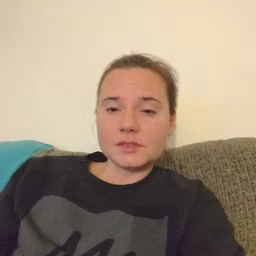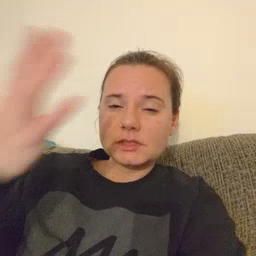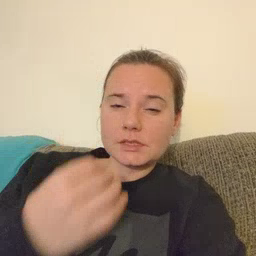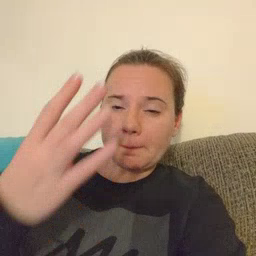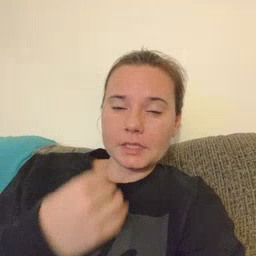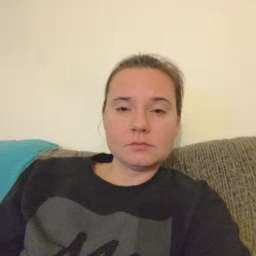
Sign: sleepy